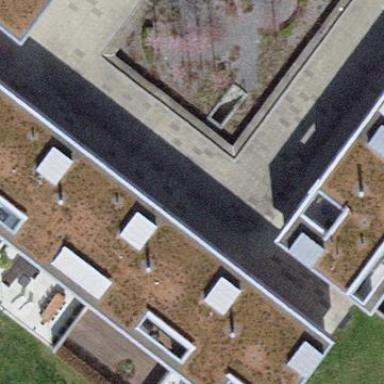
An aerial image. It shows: Red house with flat roof.